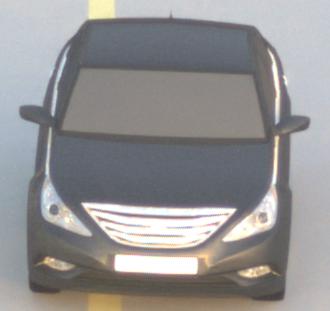
Make: Hyundai
Model: Sonata
Detailed model: Gen. 6 YF
Model produced from: 2009
Model produced until: 2016
Doors: 4
Color: gray
Road condition: dry road
Daytime: dawn
Contrast: medium contrast